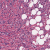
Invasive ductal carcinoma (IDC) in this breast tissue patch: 1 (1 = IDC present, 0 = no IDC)